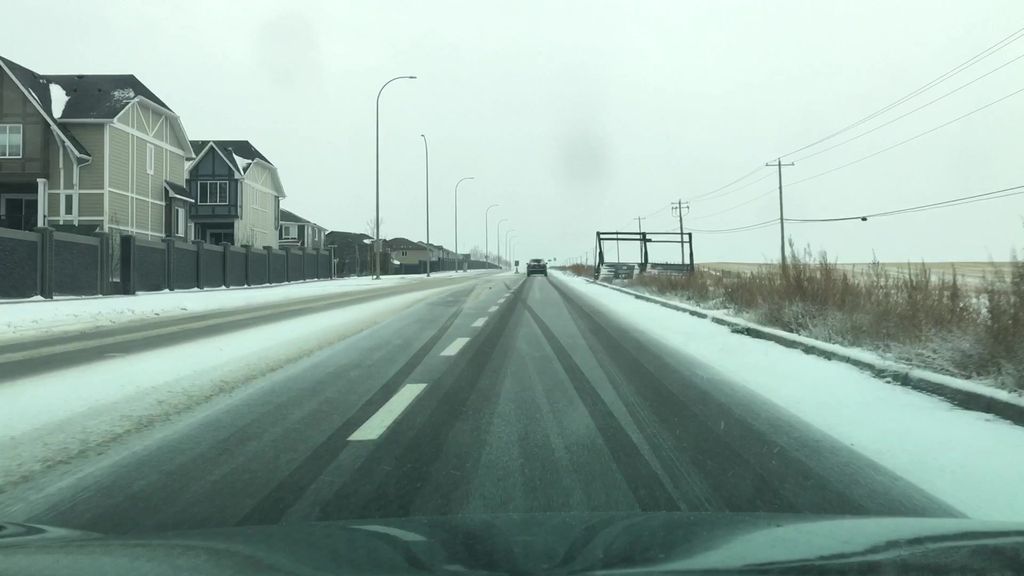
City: calgary